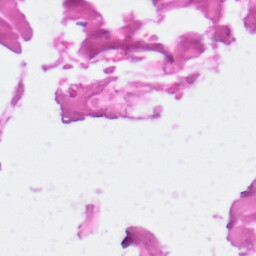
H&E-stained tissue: Skin